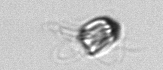
Label: Pyramimonas_morphotype1